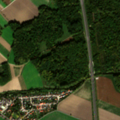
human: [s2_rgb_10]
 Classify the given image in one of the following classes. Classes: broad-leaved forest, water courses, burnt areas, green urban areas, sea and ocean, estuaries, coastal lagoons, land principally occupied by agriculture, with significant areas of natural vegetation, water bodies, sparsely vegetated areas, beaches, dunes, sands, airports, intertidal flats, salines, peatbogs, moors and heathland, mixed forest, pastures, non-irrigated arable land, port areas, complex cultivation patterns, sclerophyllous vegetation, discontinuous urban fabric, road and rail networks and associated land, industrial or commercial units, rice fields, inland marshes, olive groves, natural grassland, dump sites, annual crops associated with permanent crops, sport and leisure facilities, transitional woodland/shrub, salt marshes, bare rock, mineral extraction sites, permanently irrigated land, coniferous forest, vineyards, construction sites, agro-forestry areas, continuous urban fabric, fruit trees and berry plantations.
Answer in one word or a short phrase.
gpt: discontinuous urban fabric, non-irrigated arable land, land principally occupied by agriculture, with significant areas of natural vegetation, broad-leaved forest